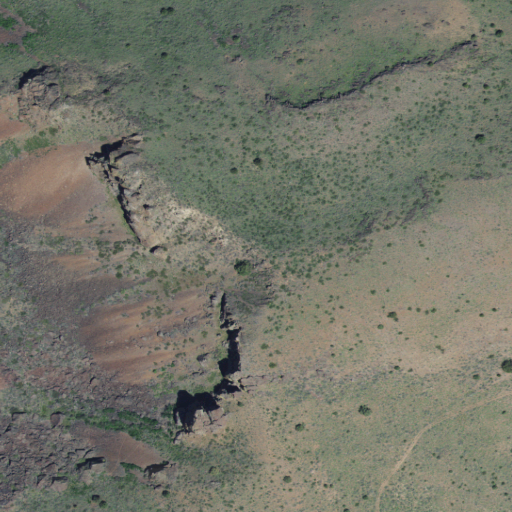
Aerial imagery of mountain in Idaho named Split Rock containing shrub, grassland, and evergreen forest